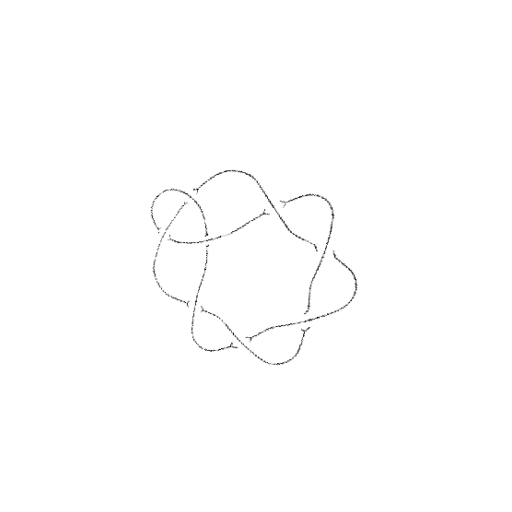
Crossing number: 8